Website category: sports
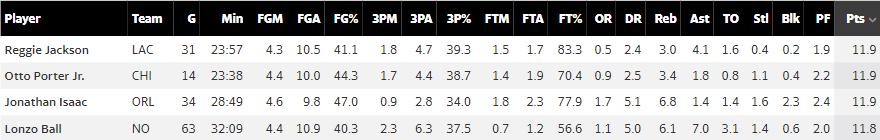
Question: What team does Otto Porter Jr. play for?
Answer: CHI

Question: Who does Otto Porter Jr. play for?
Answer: CHI

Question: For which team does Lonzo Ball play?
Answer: NO

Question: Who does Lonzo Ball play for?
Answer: NO

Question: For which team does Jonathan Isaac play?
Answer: ORL

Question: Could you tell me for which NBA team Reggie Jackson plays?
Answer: LAC

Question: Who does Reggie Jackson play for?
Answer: LAC

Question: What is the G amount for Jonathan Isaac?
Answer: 34

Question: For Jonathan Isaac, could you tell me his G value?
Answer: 34

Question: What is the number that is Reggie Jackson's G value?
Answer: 31

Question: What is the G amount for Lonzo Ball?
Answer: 63

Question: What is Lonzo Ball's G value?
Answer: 63

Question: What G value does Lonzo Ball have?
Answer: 63

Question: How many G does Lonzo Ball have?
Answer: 63

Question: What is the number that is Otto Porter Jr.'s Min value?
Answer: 23:38

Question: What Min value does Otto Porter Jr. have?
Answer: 23:38

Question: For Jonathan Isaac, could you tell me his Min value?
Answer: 28:49

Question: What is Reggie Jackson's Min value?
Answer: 23:57

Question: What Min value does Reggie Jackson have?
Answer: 23:57

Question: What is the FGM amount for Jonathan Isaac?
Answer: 4.6

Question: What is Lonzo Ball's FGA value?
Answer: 10.9

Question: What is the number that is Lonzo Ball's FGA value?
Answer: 10.9

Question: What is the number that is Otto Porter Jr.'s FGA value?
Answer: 10.0

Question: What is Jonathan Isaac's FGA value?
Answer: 9.8

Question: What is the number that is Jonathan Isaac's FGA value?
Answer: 9.8

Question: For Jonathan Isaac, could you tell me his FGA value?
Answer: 9.8

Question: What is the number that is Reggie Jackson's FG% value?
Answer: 41.1

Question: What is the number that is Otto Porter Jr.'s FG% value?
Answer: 44.3

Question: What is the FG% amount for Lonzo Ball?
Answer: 40.3

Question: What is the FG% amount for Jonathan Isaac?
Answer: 47.0

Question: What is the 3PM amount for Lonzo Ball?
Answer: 2.3

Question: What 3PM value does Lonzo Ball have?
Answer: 2.3

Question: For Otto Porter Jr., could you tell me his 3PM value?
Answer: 1.7

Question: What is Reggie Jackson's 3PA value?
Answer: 4.7

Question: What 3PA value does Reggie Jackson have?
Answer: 4.7

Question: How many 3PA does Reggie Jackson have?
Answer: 4.7

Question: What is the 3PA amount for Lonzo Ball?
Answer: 6.3

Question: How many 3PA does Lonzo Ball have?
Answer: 6.3

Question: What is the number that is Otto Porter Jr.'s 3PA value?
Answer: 4.4

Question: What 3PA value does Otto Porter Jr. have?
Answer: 4.4

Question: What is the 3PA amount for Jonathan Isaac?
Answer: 2.8

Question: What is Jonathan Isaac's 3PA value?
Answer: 2.8

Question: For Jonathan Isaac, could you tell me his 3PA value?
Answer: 2.8

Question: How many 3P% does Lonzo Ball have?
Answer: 37.5

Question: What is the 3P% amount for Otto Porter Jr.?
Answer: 38.7

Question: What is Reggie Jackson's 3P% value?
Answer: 39.3

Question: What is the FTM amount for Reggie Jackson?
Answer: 1.5

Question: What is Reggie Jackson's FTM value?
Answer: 1.5

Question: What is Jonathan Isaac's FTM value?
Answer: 1.8

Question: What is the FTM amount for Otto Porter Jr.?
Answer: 1.4

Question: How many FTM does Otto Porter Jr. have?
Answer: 1.4

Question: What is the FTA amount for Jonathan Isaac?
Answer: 2.3

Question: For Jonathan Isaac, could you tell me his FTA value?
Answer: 2.3

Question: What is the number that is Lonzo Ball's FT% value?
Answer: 56.6

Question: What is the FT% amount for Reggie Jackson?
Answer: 83.3

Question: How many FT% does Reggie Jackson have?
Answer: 83.3

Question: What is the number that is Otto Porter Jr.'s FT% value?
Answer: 70.4

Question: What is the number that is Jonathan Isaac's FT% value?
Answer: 77.9

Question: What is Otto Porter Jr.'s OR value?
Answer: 0.9

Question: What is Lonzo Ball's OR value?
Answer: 1.1

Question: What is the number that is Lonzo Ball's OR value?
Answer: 1.1

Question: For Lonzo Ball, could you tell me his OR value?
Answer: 1.1

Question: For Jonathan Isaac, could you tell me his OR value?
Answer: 1.7

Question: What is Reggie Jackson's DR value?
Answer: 2.4